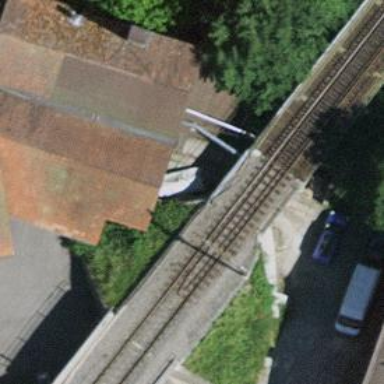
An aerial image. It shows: Bridge over electrified railway with contact line.